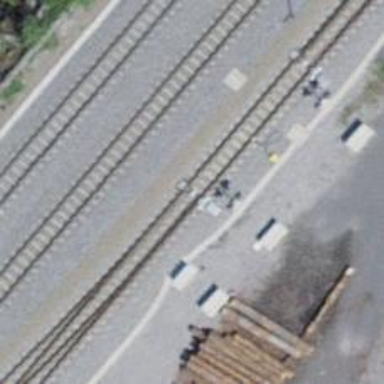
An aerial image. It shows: Railway switch.